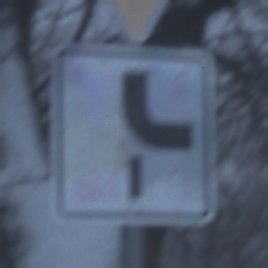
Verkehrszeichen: VerlaufVorfahrtsstrasse10
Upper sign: VorfahrtGewaehren
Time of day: Midday
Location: Outdoor (Nature)
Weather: Overcast
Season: Winter
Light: Natural